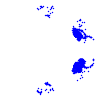
Particle: proton